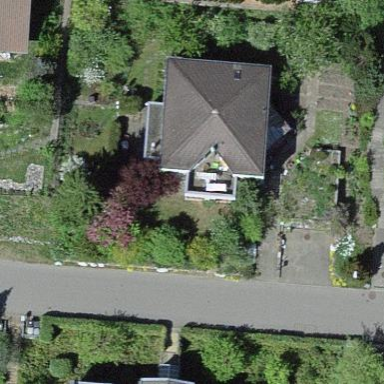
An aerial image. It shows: Residential building.